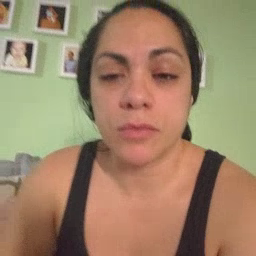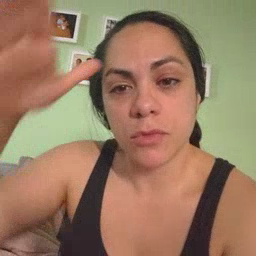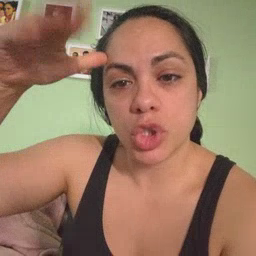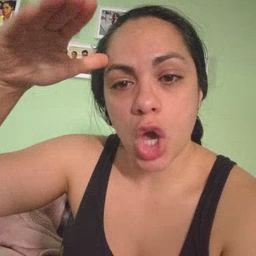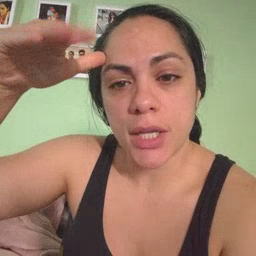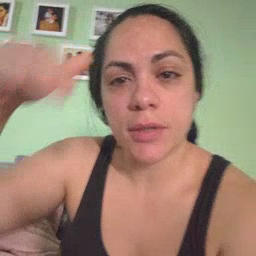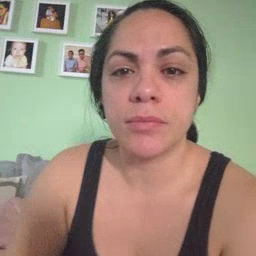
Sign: donkey